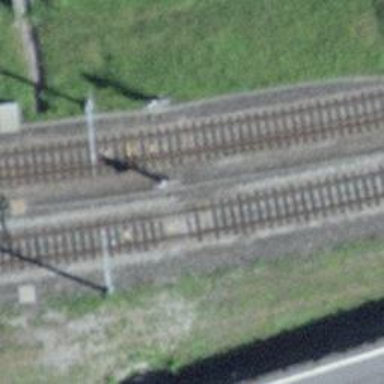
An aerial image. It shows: Railway signal.